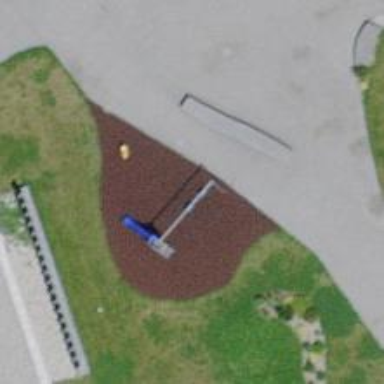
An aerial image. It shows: Playground with swings.